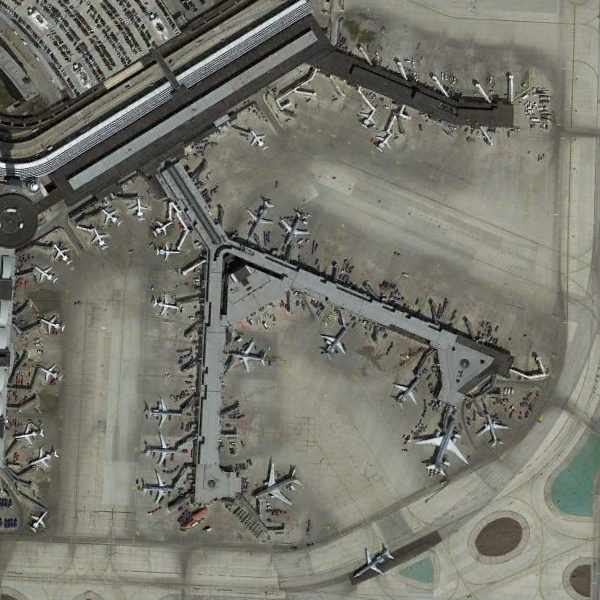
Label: Airport